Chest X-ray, PA view. Patient: 28 years old, sex M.
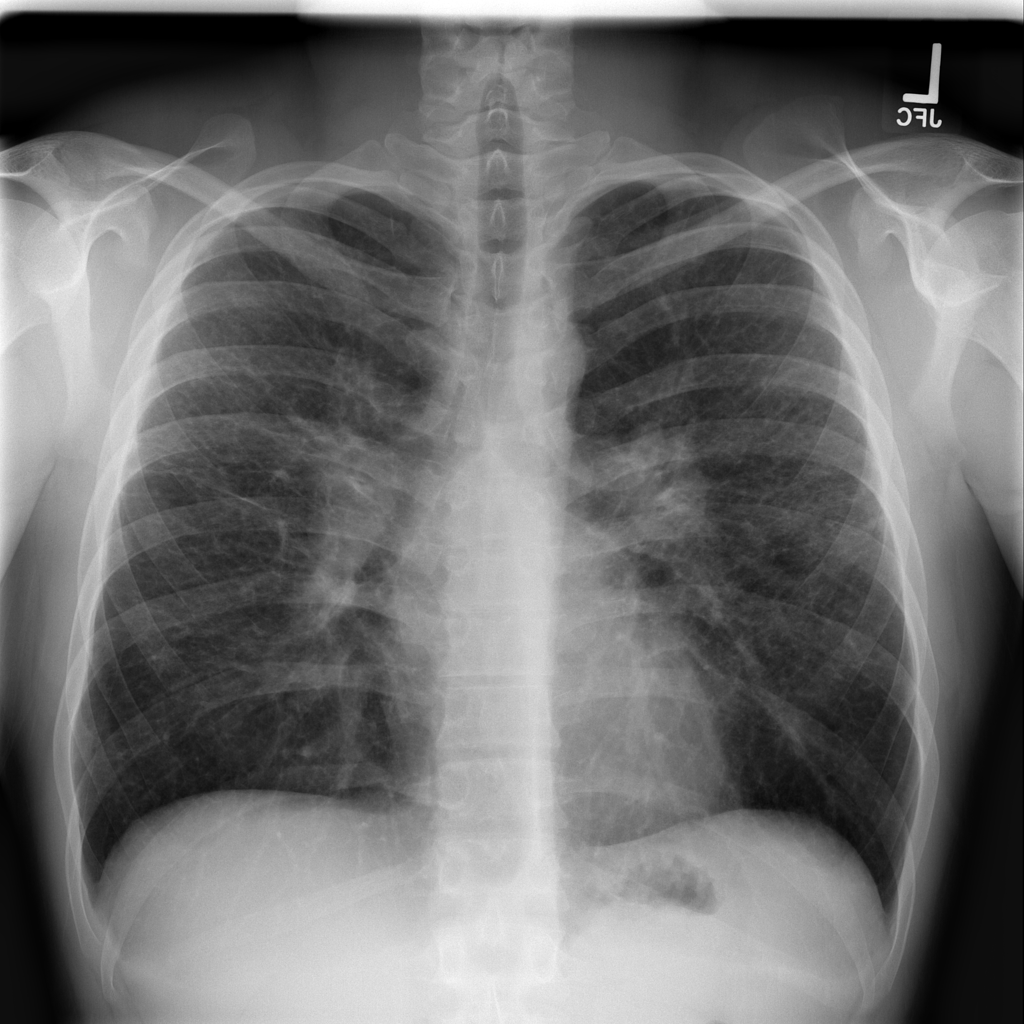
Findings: No Finding